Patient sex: M
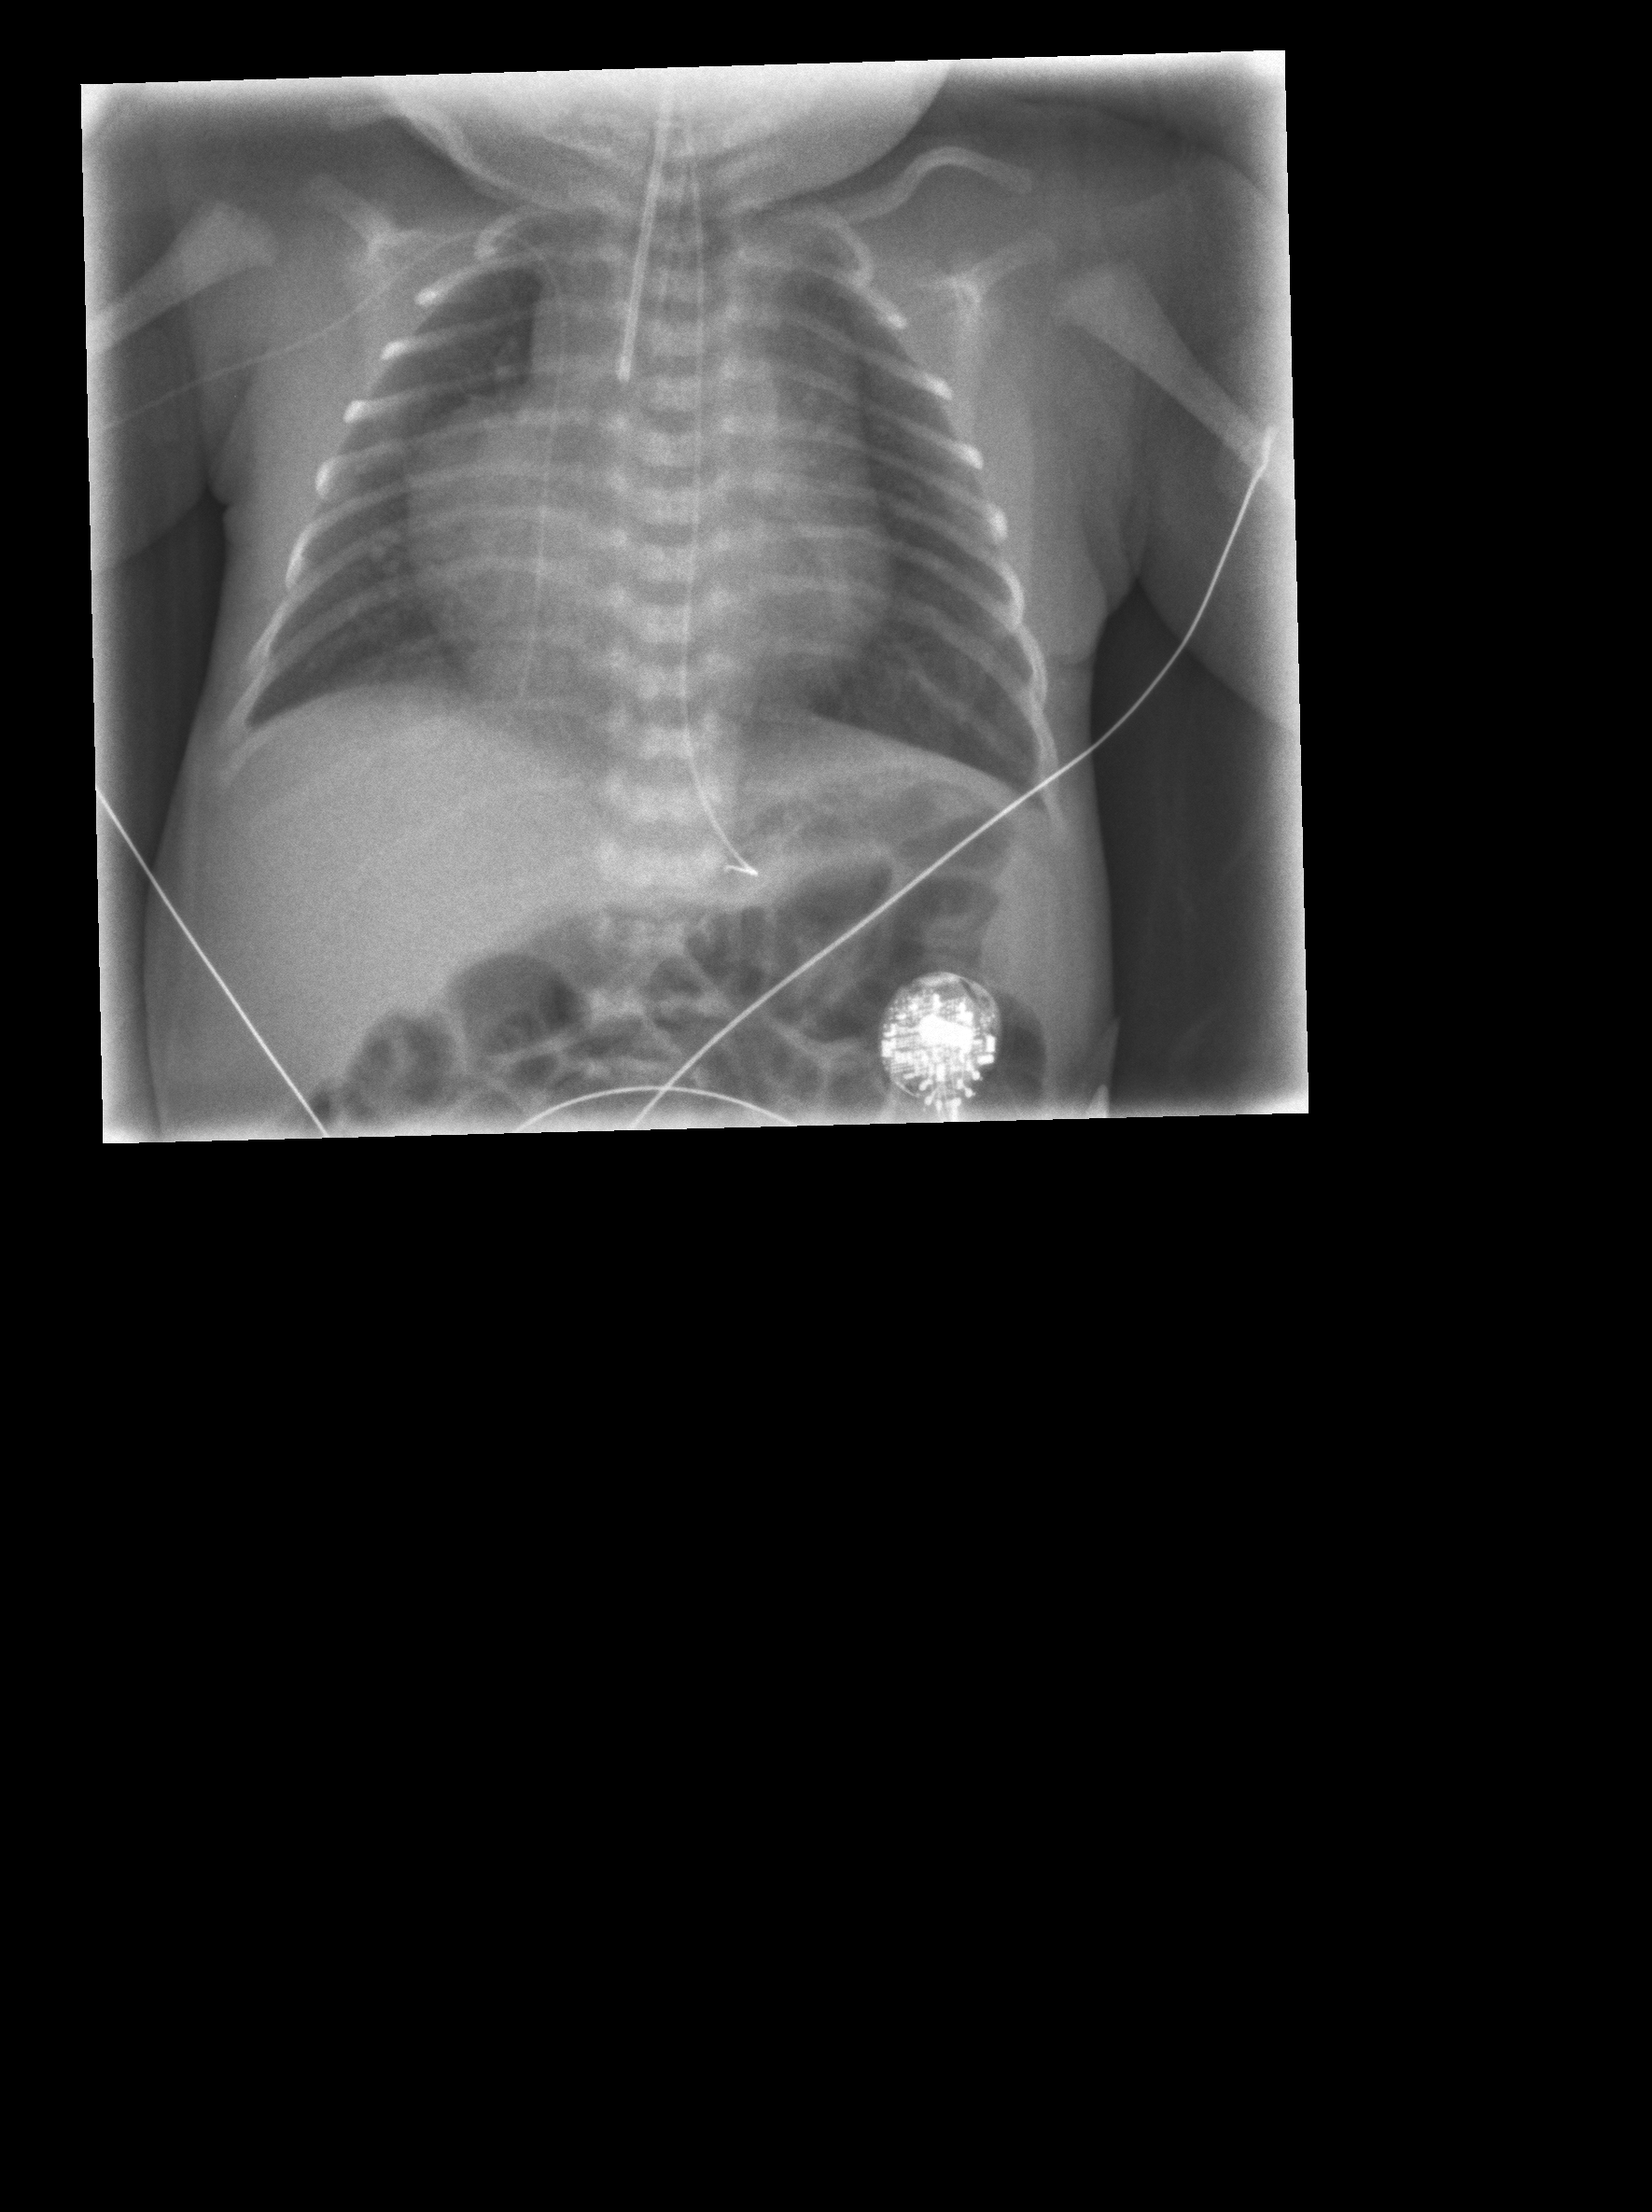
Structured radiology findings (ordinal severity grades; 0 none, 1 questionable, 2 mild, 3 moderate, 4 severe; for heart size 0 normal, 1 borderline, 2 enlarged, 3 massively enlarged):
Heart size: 2
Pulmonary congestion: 2
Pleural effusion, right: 0
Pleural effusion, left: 0
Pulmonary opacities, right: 0
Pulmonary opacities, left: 0
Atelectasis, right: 0
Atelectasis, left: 0